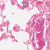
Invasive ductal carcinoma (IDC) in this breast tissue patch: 0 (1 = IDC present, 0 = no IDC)